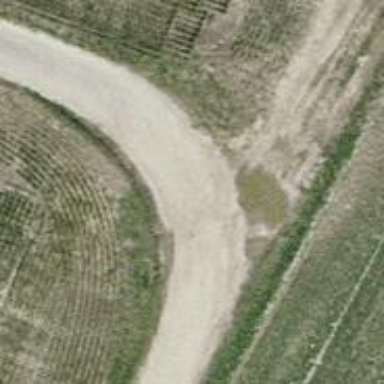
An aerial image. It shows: Paved agricultural track with grade1 surface.